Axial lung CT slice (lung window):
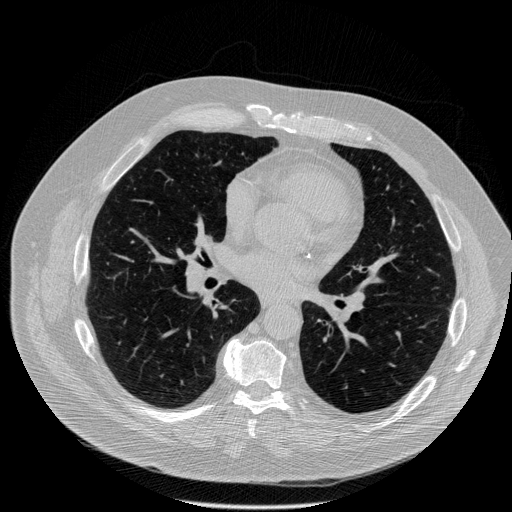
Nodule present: no